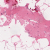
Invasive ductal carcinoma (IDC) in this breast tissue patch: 0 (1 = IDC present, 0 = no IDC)